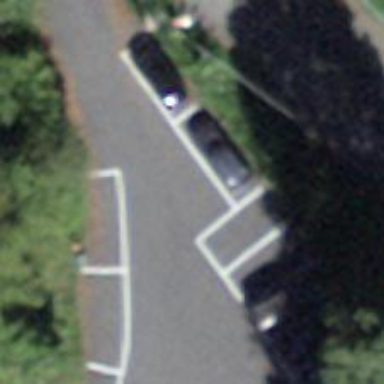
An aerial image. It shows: Parking area with surface.